Question: I am a beginner at SSIS, and I am documenting and analyzing a control and data flow for a project. I am currently stumped by this part:

In which order are these flows fired off? Does it occur exactly as shown? For example when the process on the right is done (import pricelistitemdetail) then it starts Import Opportunity, and whenever import alternate add... completes then once again it will start import opportunity?
Effectively Import Opportunity will be executed twice?
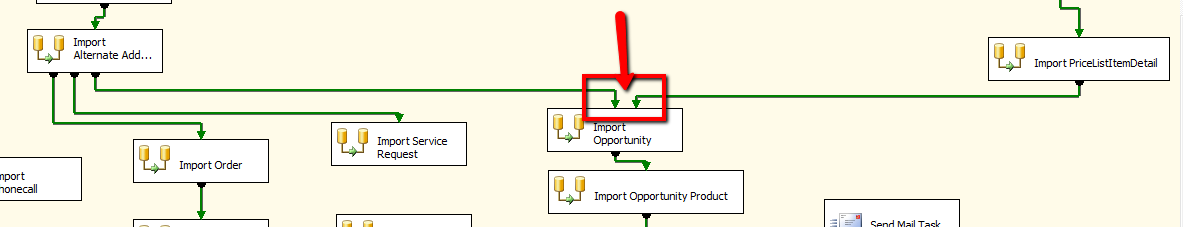
Answer: The green lines have meaning too. If that is a do the next step when the last is successful, it will wait for both inputs to finish before it starts. Import Opportunity is only executed once.
You can watch it as it moves through the steps, and see how it flows.